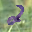
Label: 2